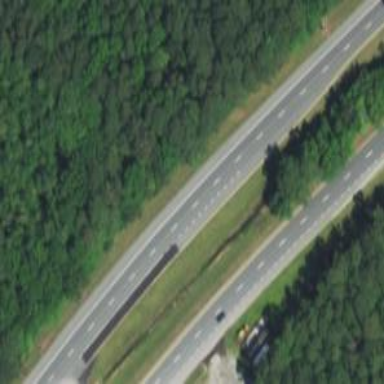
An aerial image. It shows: Trunk highway.